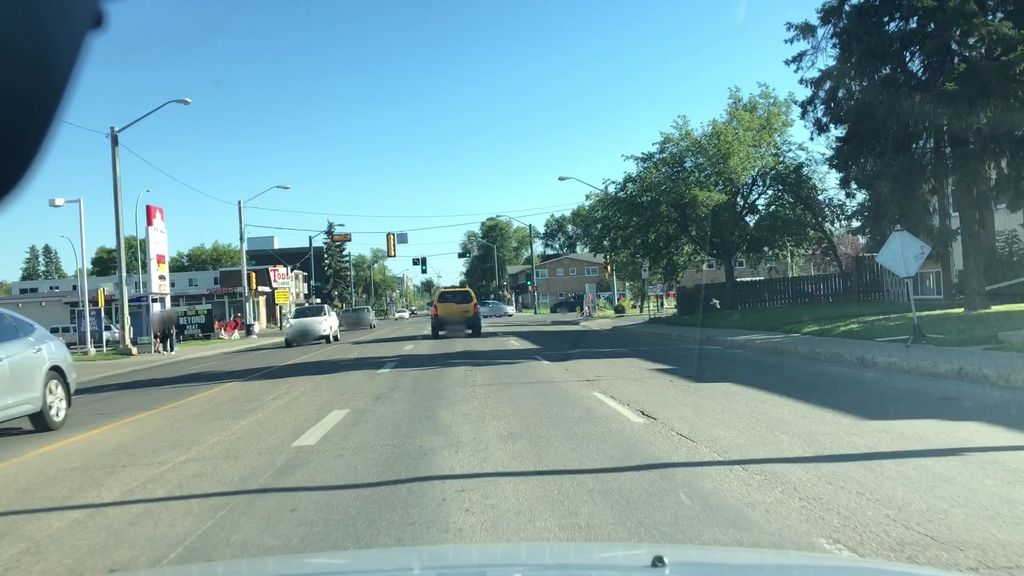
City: edmonton